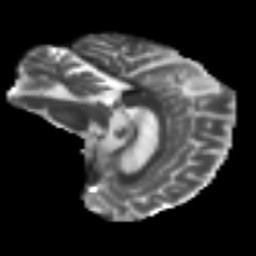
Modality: T2w
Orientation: sagittal
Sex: female
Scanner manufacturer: ge
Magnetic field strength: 3 T
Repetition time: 7 s
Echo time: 0.08 s